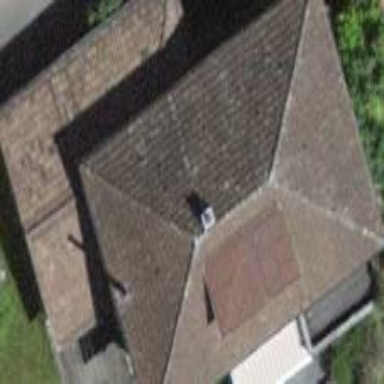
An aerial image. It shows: Residential building with hipped roof.